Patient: sex F, age 61
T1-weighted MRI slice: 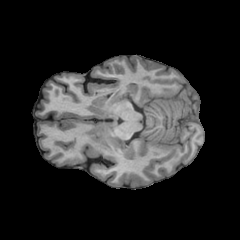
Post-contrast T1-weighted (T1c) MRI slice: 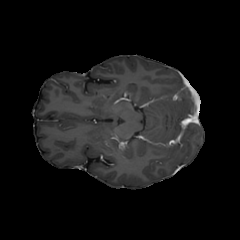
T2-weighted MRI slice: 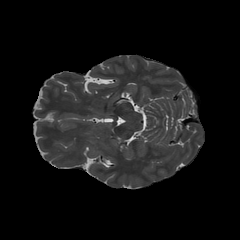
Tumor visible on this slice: no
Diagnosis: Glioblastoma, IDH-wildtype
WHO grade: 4